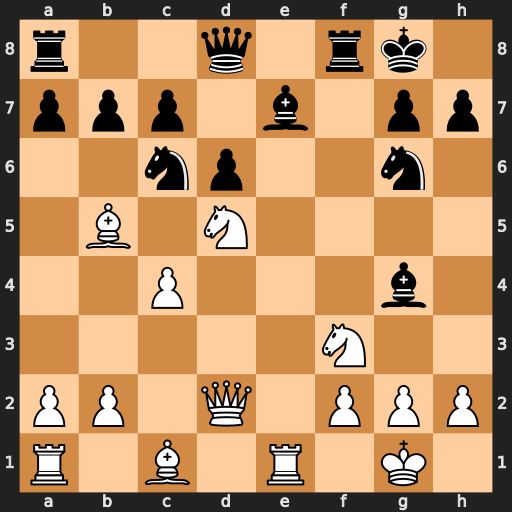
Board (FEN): r2q1rk1/ppp1b1pp/2np2n1/1B1N4/2P3b1/5N2/PP1Q1PPP/R1B1R1K1
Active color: w
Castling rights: -
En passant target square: -
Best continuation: Bxc6 bxc6 Nxe7+ Nxe7 Qg5 Bxf3 Rxe7 Qxe7 Qxe7 Rfe8 Qxe8+ Rxe8 gxf3